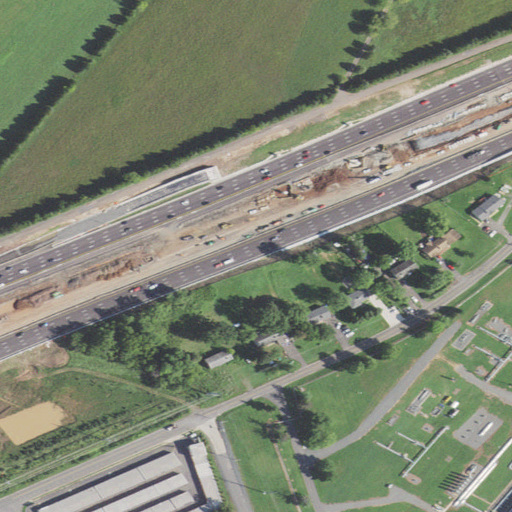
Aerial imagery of depression(s) in Virginia named Culpeper Basin containing low intensity development, open development, medium intensity development, pasture, and high intensity development